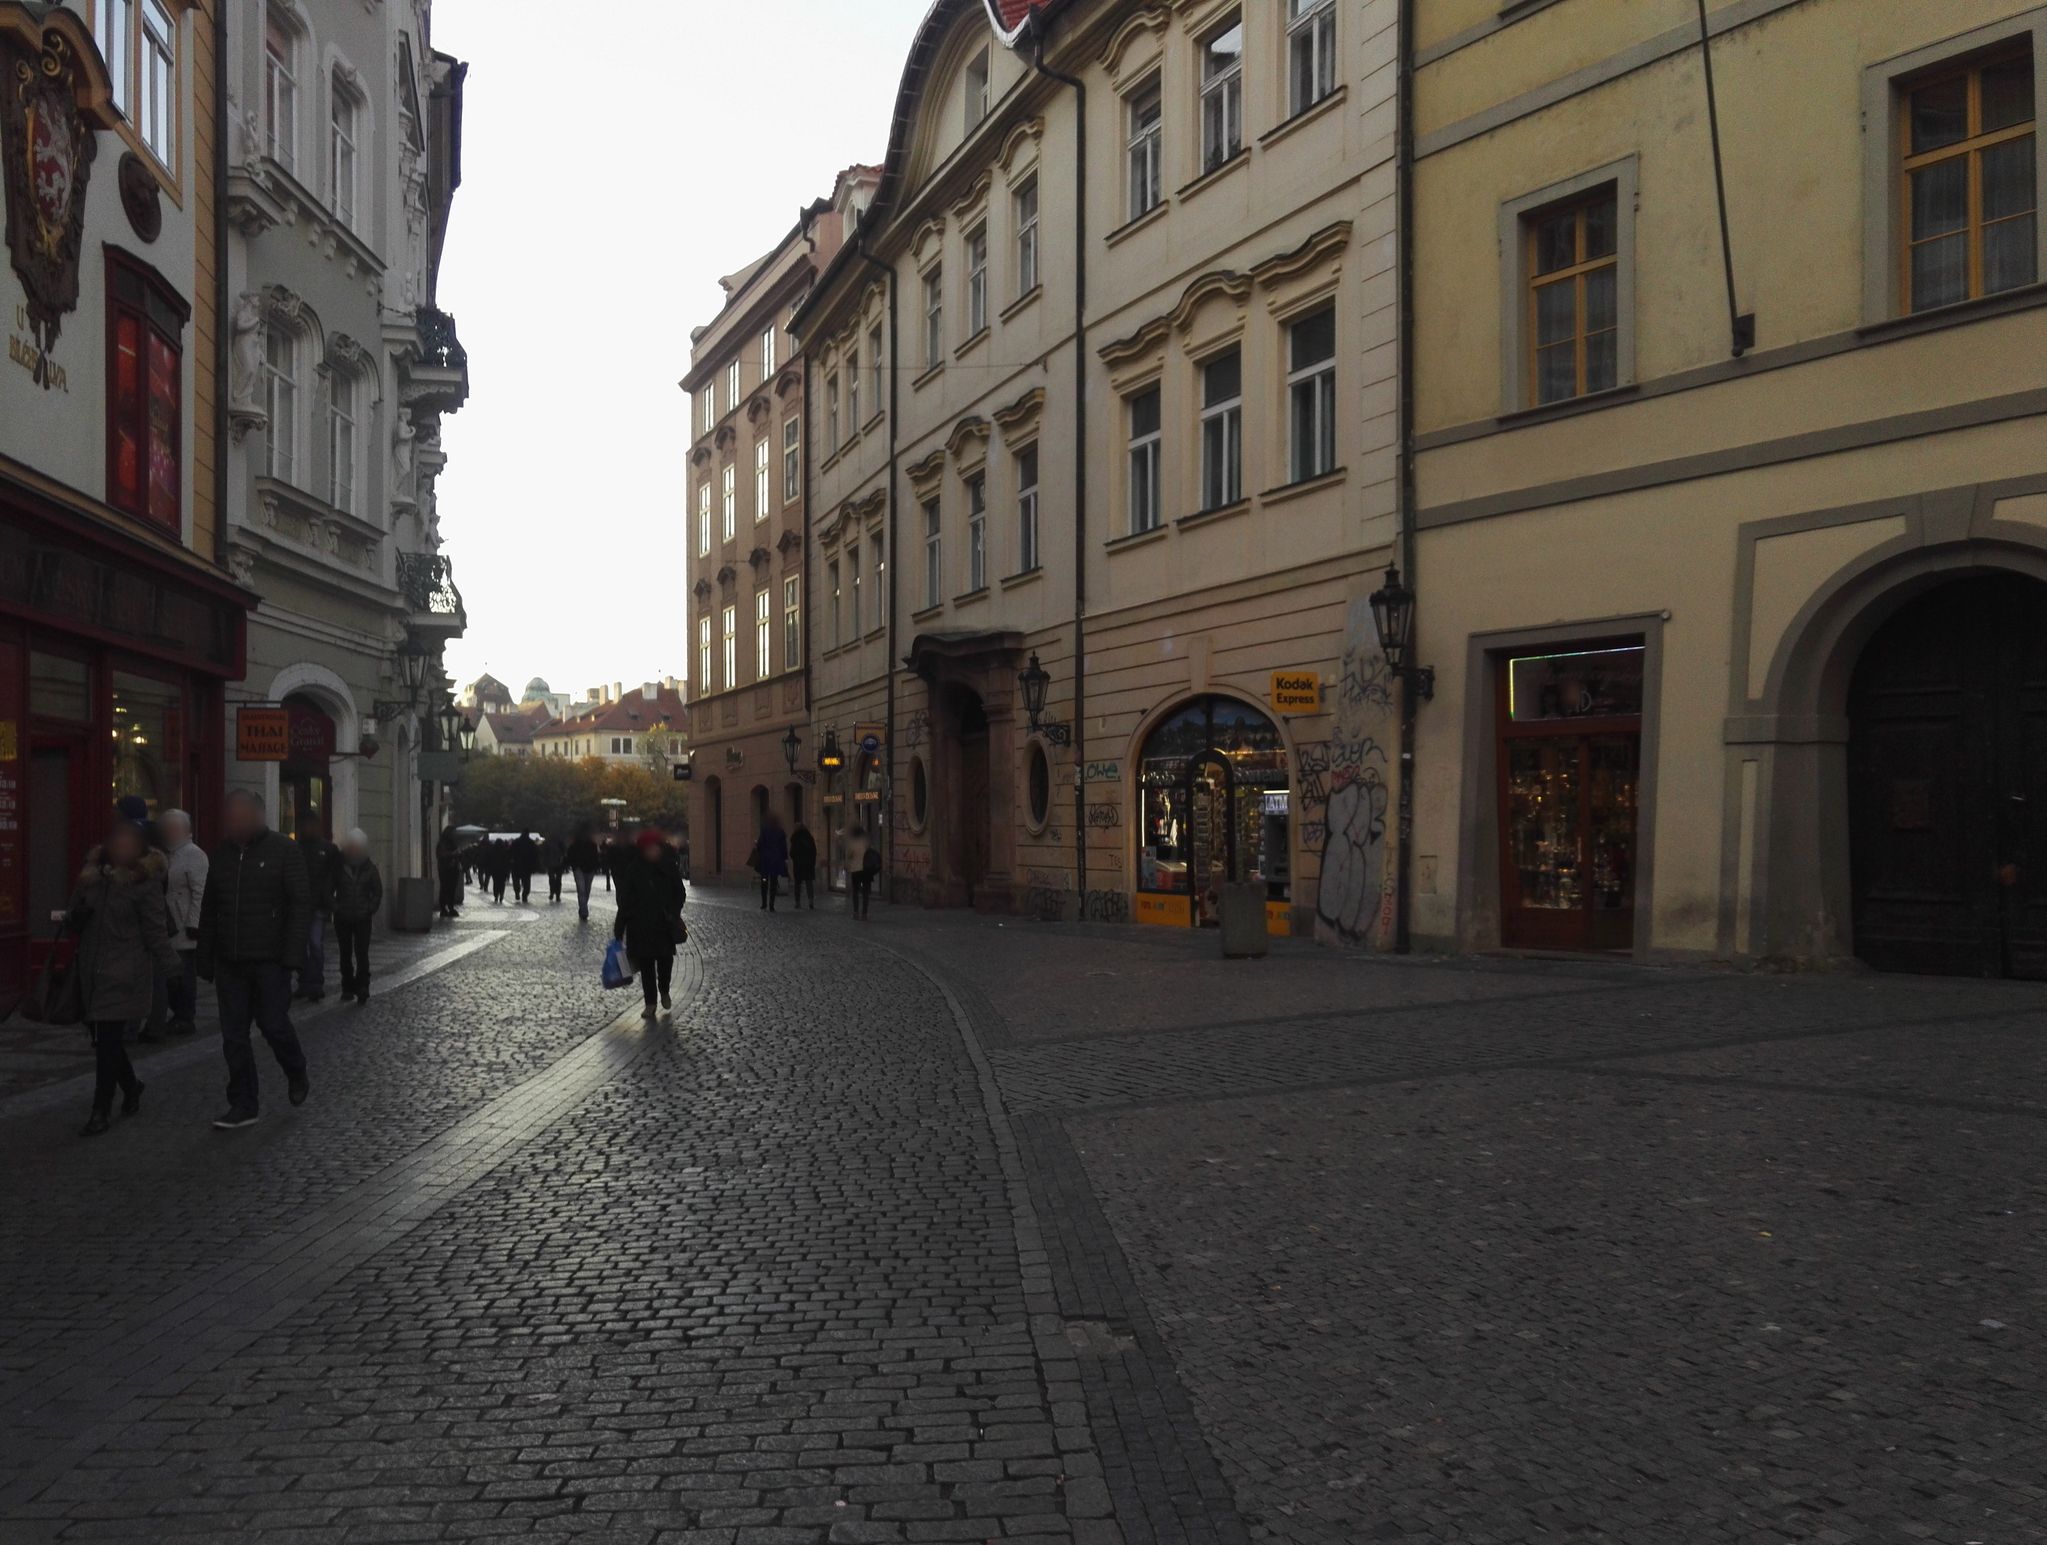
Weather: rainy
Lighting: day
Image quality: good
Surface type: walking surface
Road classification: pedestrian, living_street
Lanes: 2
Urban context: urban centre
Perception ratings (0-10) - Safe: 6.59, Lively: 7.95, Beautiful: 6.77, Boring: 5.7, Depressing: 5.35, Wealthy: 8.52